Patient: sex F, age 48
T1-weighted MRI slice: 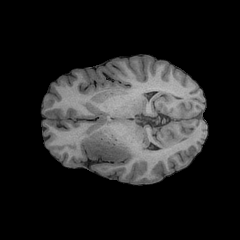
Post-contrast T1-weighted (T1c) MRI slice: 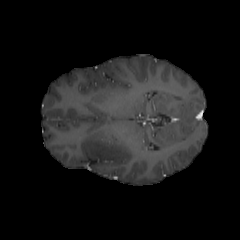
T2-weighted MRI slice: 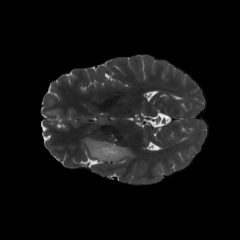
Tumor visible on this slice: yes
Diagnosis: Astrocytoma, IDH-mutant
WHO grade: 2